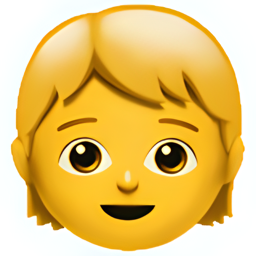
Name: child
Emoji: 🧒
Group: People & Body
Sub-group: person